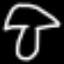
Label: mushroom